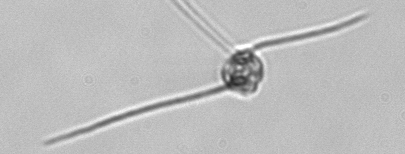
Label: Chaetoceros_danicus